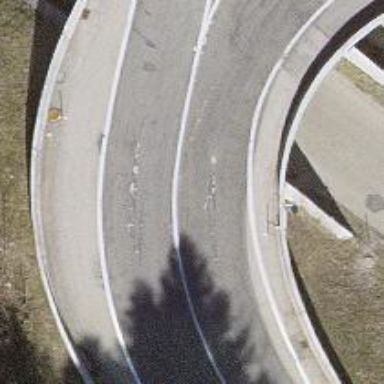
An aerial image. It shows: Bridge along trunk link highway.